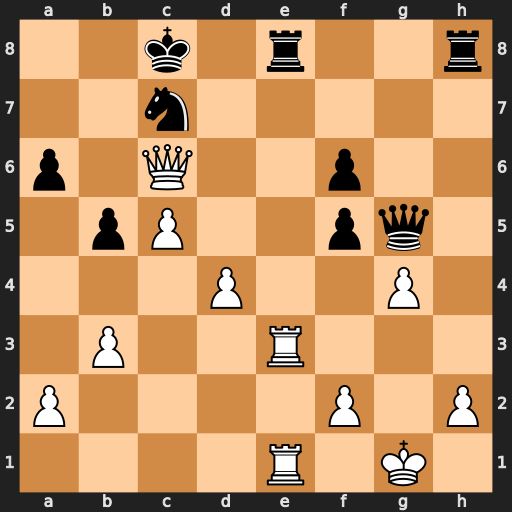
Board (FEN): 2k1r2r/2n5/p1Q2p2/1pP2pq1/3P2P1/1P2R3/P4P1P/4R1K1
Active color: w
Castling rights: -
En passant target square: -
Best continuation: Rxe8+ Rxe8 Rxe8#